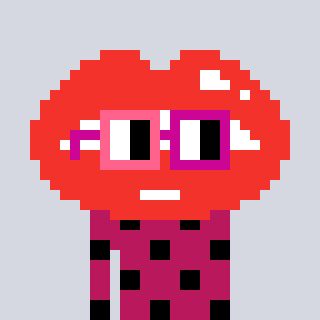
a pixel art character with square pink and red glasses, a lips-shaped head and a darkpink-colored body on a cool background